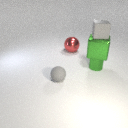
small green metal cylinder below small gray rubber cube